Brain MRI, t2w sequence, axial 2D slice.
Patient: age 25, sex F, weight 78 kg, height 1.78 m
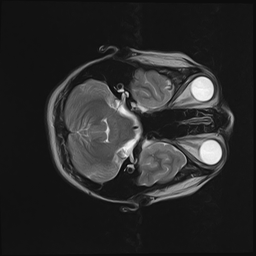